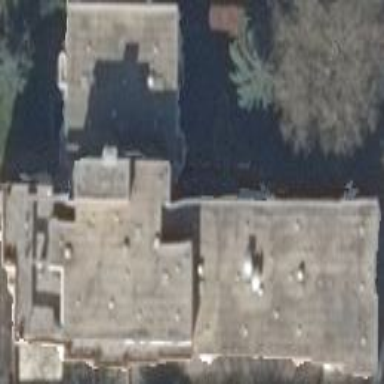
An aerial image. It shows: Nursing home.